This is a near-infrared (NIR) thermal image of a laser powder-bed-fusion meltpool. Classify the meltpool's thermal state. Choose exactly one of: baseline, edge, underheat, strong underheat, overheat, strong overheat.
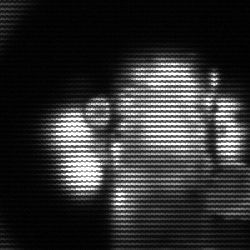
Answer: strong underheat